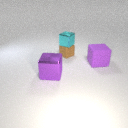
small brown rubber cube below small cyan metal cube